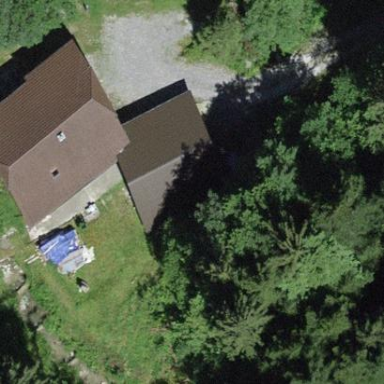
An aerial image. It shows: Barn.